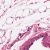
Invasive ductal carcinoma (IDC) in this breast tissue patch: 0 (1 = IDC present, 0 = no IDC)